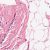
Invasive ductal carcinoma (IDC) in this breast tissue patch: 0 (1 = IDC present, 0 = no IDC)